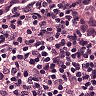
Metastatic tissue present: yes